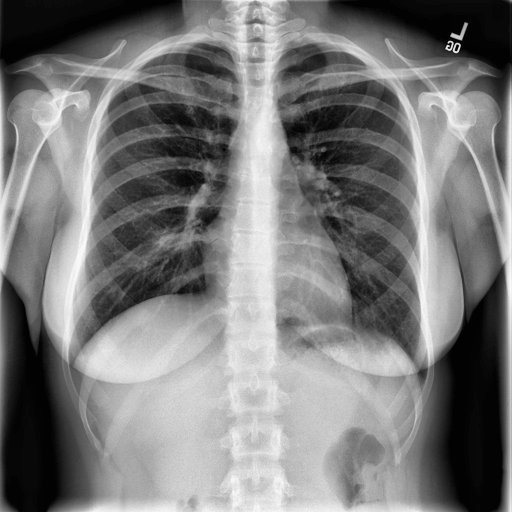
Finding: NORMAL